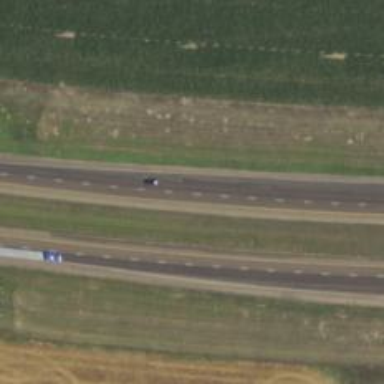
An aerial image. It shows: Dash road marking.